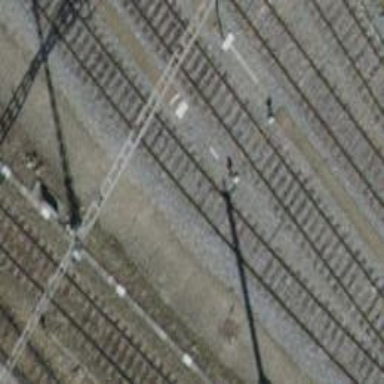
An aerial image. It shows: Railway yard with electrified contact lines.